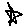
Label: star